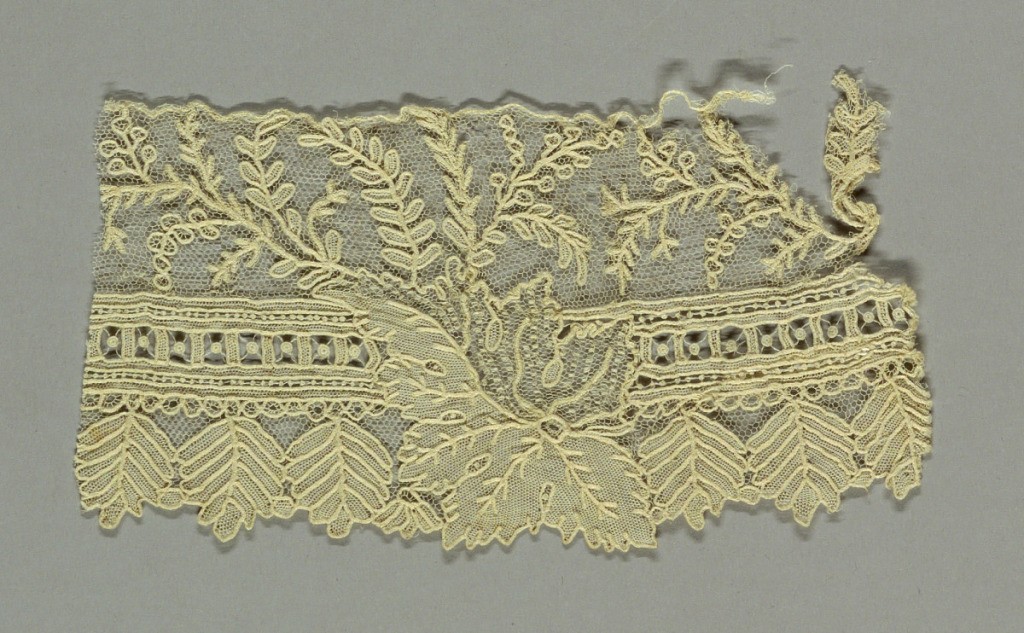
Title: Fragment
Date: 19th century
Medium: linen Technique: needle lace with ground of loop and twist with loop and twist return
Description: Small fragment with a design of small sprigs and a border of pendant leaves.